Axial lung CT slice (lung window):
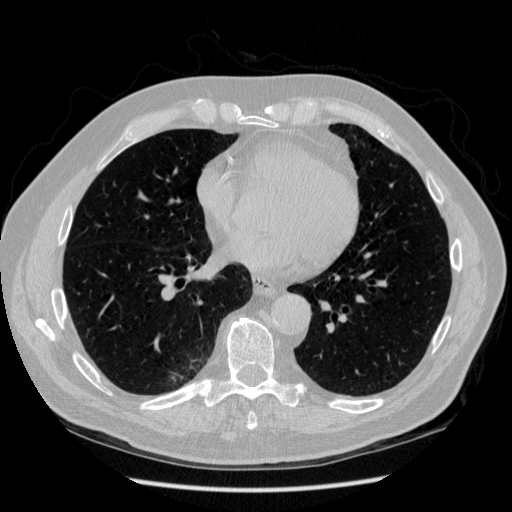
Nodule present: no